Field crop: maize
Growth stage: 1
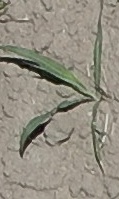
Species: sorghum